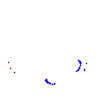
Particle: pion